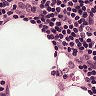
Metastatic tissue present: no